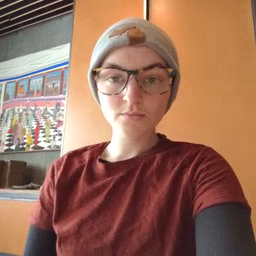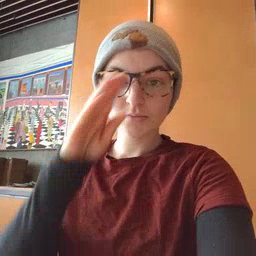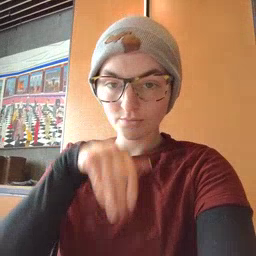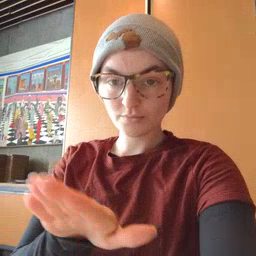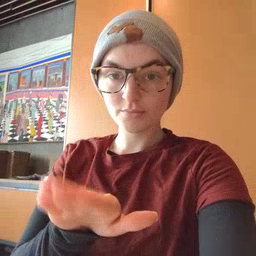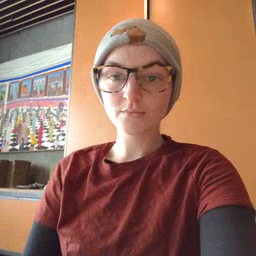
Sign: elephant